Field crop: maize
Growth stage: 1
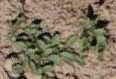
Species: convolvulus